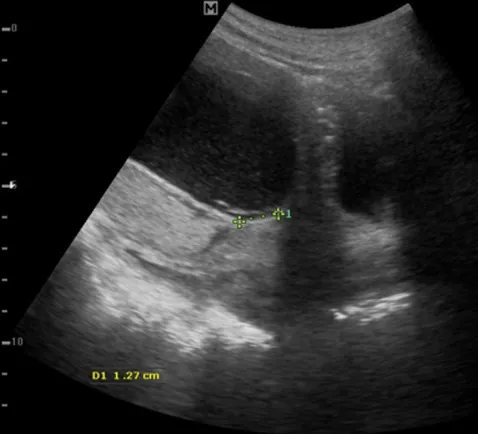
showing placenta about 1.3cm from the internal cervical os.
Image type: radiology (ultrasound)